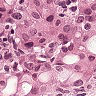
Metastatic tissue present: yes